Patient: sex M, age 25
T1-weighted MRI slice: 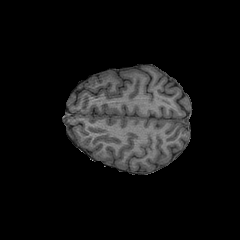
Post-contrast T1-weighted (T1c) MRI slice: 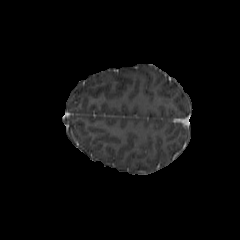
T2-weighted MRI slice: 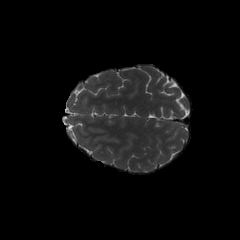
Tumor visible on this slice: no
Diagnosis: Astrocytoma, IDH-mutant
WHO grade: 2